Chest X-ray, AP view. Patient: 44 years old, sex F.
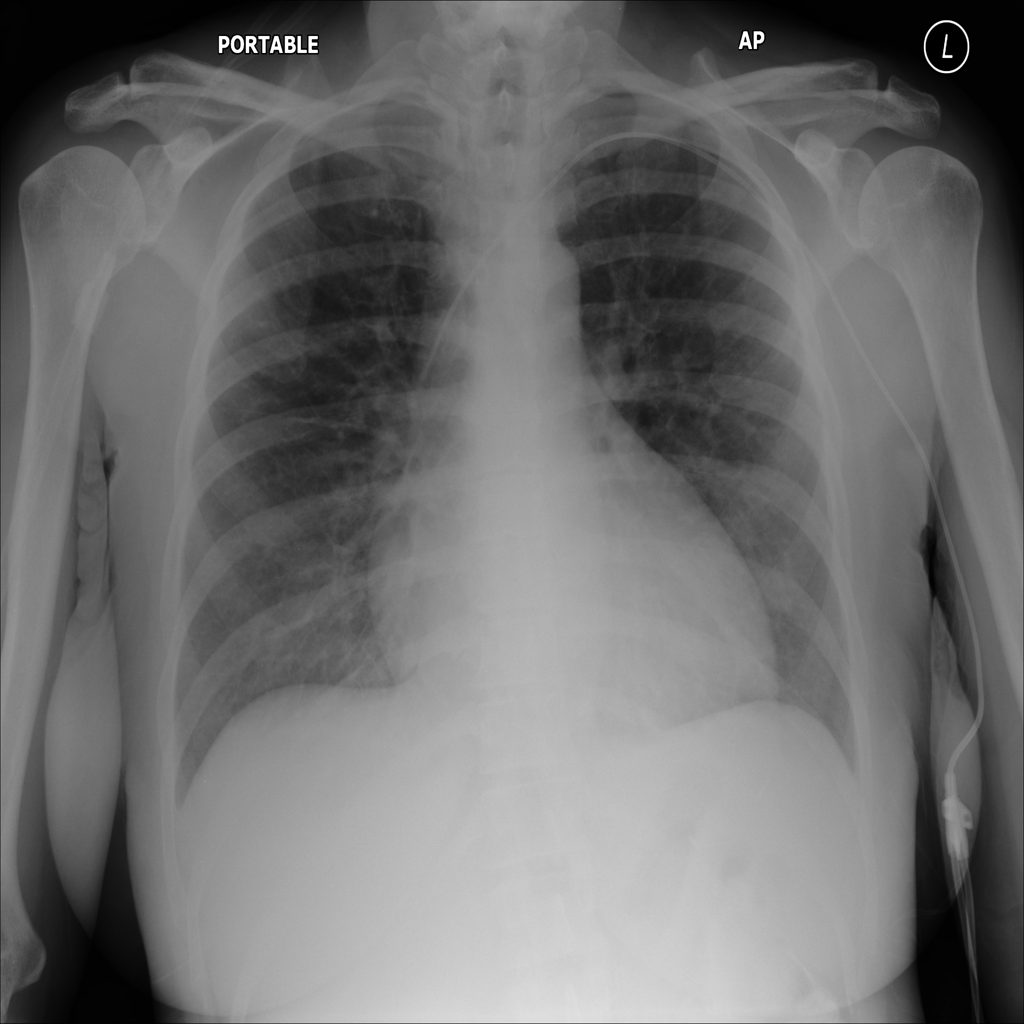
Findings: No Finding